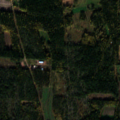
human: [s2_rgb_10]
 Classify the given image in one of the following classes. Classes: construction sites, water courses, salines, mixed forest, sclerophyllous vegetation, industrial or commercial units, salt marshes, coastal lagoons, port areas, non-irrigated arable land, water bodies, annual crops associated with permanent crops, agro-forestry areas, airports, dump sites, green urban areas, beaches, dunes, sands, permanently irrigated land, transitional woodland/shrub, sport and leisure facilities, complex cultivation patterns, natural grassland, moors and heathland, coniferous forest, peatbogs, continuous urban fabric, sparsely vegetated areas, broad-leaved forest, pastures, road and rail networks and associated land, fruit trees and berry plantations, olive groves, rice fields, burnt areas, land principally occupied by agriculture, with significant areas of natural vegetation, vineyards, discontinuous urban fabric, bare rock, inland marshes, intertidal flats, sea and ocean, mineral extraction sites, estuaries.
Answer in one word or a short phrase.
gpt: discontinuous urban fabric, land principally occupied by agriculture, with significant areas of natural vegetation, coniferous forest, transitional woodland/shrub